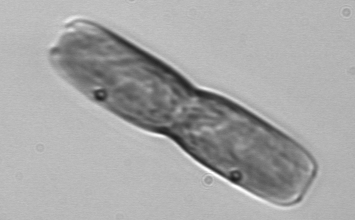
Label: pennate_morphotype1